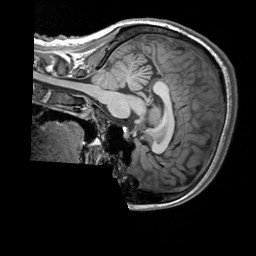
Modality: T1w
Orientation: sagittal
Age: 21
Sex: female
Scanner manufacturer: siemens
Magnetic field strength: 3 T
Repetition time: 2.3 s
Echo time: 0.00303 s